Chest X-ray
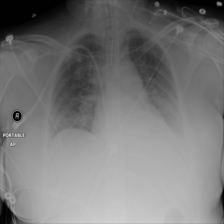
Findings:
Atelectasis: negative
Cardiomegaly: negative
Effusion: negative
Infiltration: negative
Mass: negative
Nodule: negative
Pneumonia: negative
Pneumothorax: negative
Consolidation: negative
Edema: negative
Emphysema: negative
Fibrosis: negative
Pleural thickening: negative
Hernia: negative